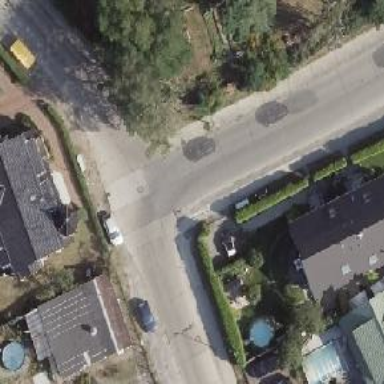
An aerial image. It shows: Residential road with concrete surface and sidewalk on the left side.